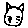
Label: cat